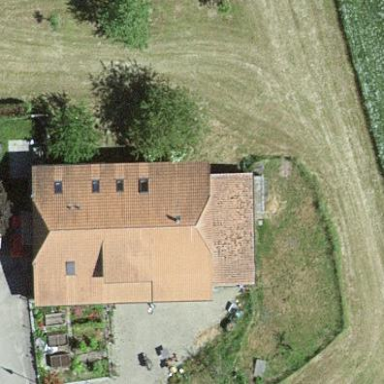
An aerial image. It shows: Farm building.